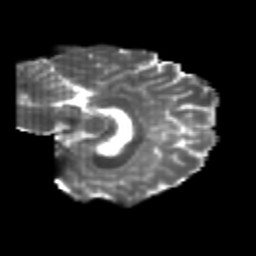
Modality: T2w
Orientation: sagittal
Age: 26
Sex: female
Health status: healthy
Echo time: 0.074 s